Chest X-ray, PA view. Patient: 39 years old, sex M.
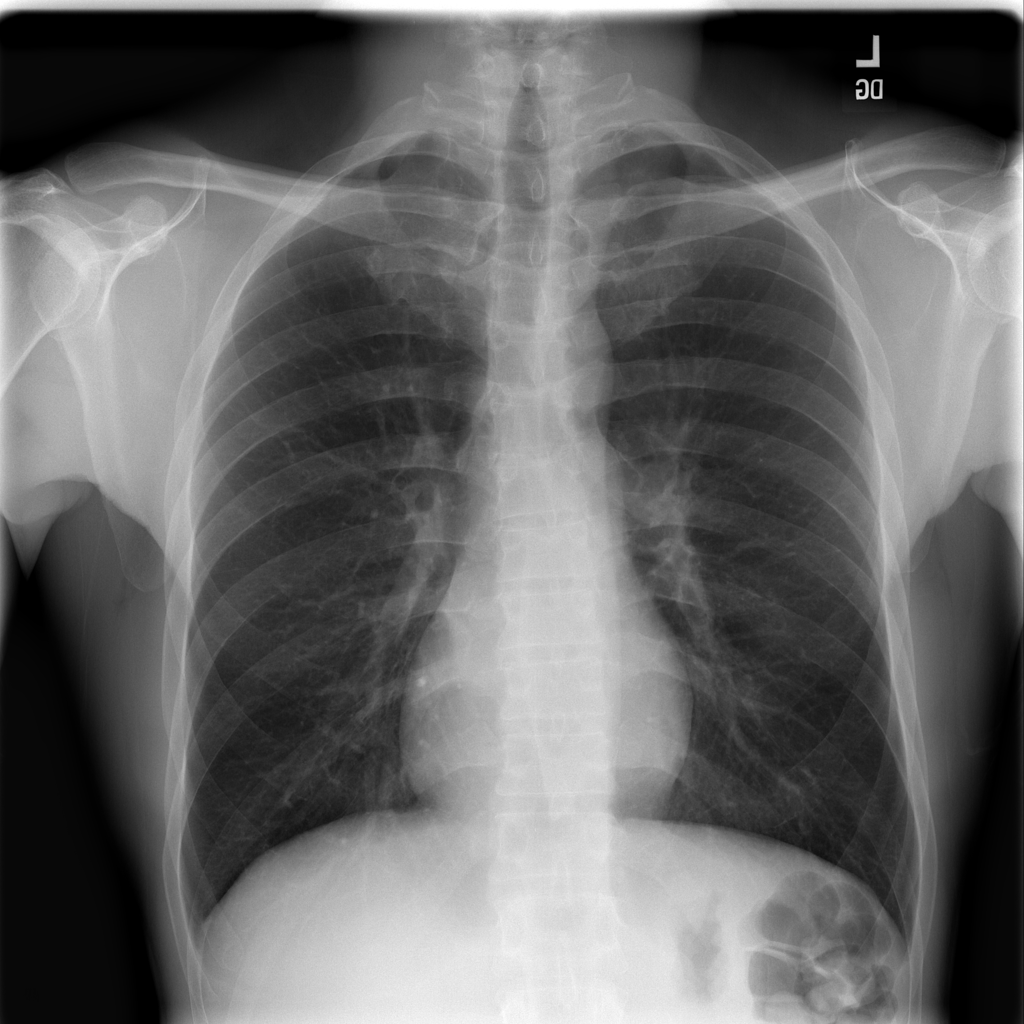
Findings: No Finding